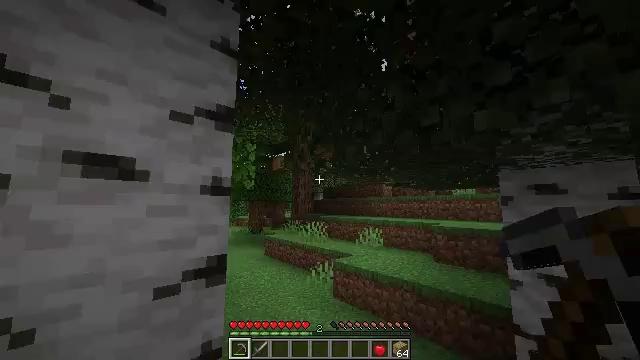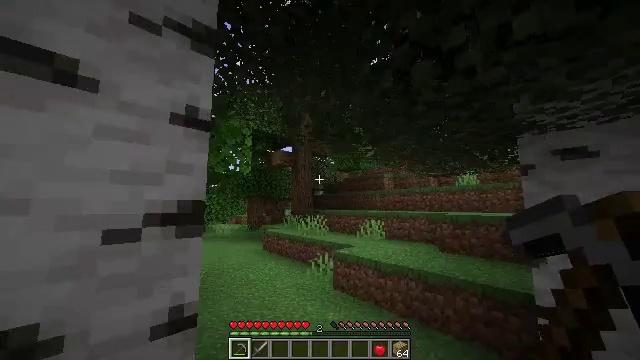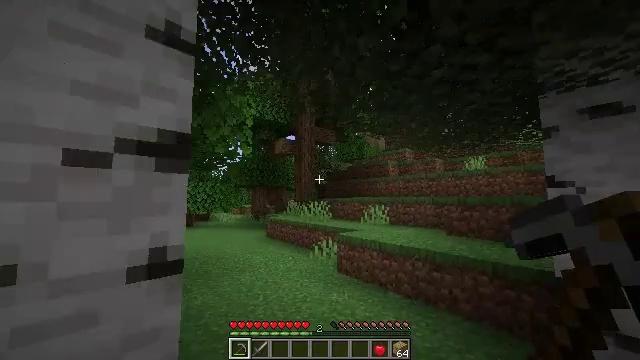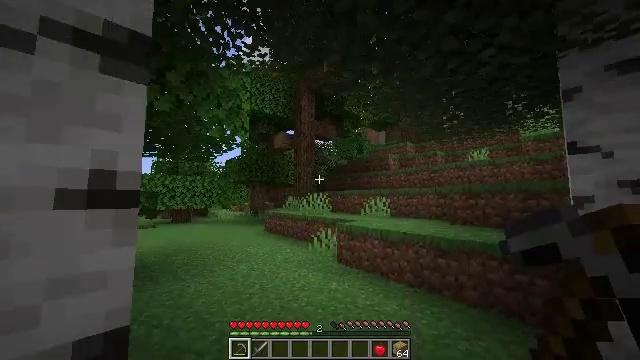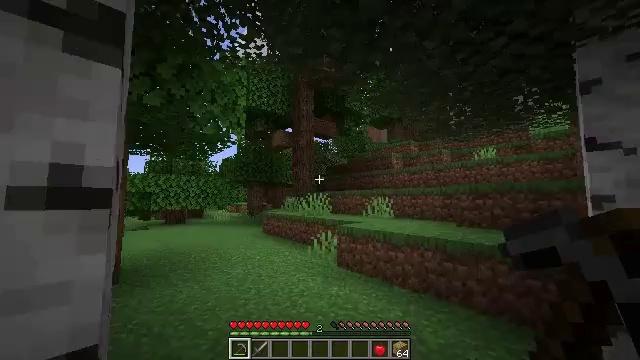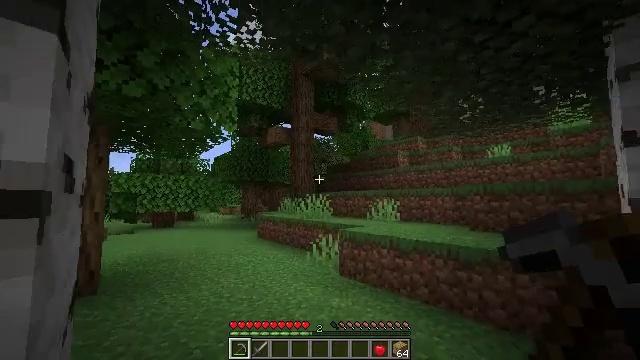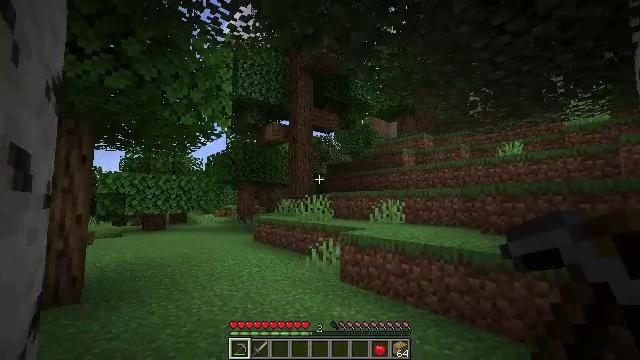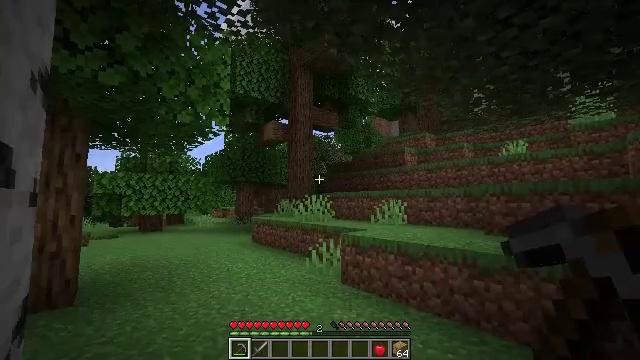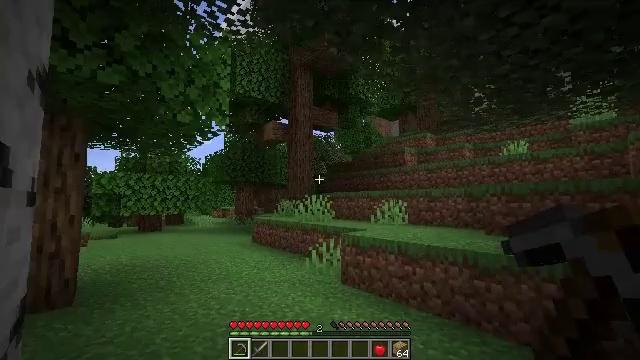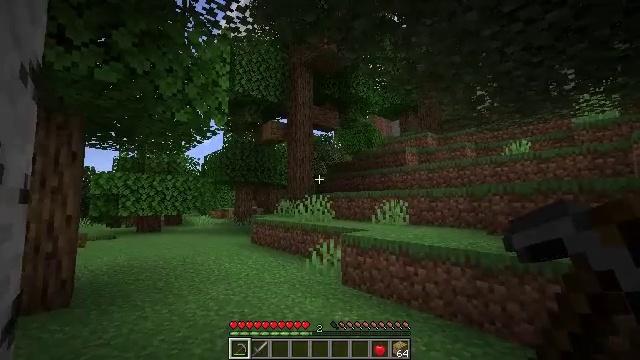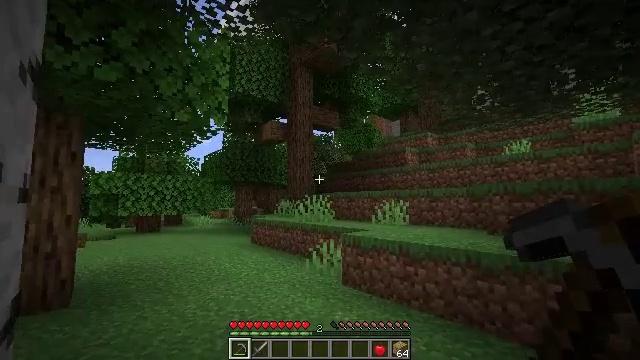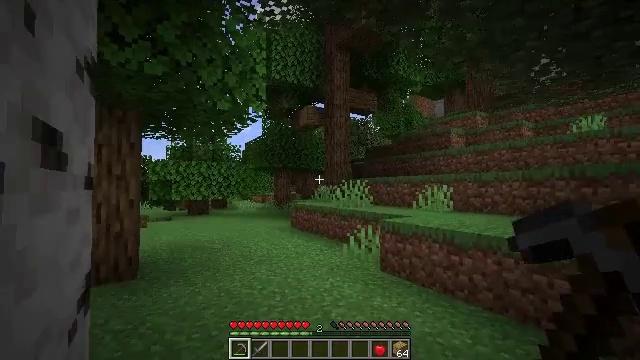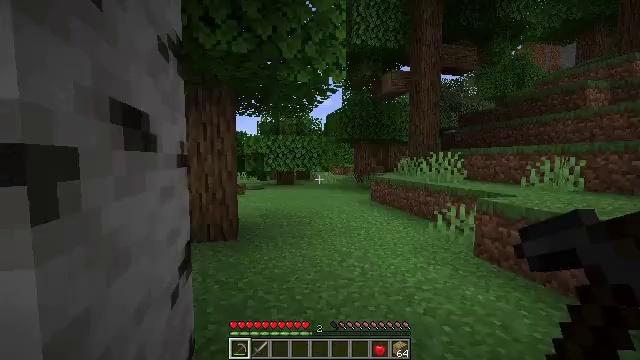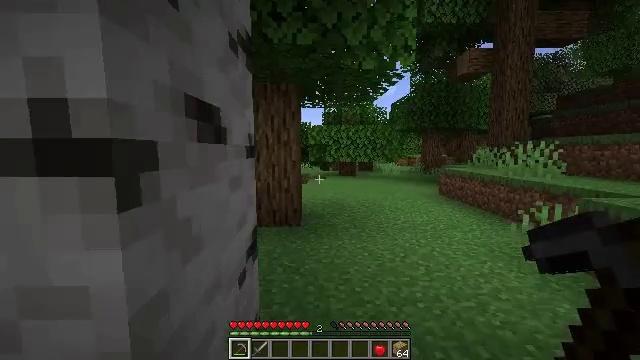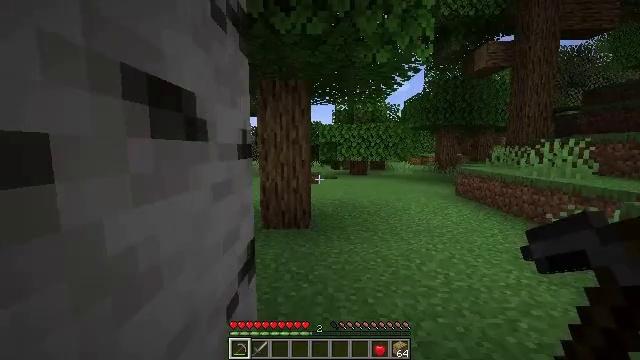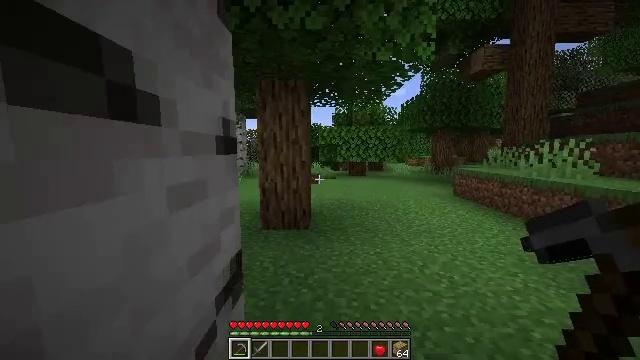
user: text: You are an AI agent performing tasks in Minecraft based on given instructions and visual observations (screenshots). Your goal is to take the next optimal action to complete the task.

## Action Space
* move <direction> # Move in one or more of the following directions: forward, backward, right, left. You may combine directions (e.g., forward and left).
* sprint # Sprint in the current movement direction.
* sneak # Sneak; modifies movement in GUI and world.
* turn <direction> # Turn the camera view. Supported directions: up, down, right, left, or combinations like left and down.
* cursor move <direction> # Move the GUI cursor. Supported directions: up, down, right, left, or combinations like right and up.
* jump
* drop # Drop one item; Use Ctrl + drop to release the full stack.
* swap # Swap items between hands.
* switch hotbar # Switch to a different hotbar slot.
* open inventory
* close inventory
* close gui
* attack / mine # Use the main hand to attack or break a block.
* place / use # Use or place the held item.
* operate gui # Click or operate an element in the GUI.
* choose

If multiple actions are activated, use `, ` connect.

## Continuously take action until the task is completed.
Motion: motion action
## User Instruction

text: Trim the tree by mining oak leaves.
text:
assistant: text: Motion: move forward, sprint
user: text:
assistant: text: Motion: move forward, sprint, turn down
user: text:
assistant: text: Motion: no_op
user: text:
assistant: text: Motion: no_op
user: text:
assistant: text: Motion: no_op
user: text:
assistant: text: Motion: no_op
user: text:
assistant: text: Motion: no_op
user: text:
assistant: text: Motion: no_op
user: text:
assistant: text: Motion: no_op
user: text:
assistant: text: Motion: no_op
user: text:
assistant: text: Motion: move forward, turn left and down
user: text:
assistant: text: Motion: move forward, turn left and down
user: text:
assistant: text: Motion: move forward, turn left and down
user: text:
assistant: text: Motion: move forward, sprint, turn left
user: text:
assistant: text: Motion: move forward, sprint
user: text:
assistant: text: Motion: move forward, sprint
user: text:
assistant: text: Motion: move forward, sprint
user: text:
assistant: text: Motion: move forward, sprint
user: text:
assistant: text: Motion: move forward, sprint
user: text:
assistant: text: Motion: move forward and move right, sprint, turn left
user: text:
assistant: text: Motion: move forward and move right, sprint, turn left
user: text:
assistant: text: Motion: move forward and move right, sprint, turn left
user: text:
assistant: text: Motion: move forward and move right, sprint, turn left and down
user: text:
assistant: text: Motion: move forward, sprint, turn up
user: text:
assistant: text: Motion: move forward, sprint
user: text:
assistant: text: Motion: move forward, sprint
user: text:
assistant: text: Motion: move forward, sprint
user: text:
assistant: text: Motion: move forward, sprint
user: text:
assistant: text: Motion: move forward, sprint
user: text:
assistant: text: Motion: move forward, sprint